Question: I have two columns of data, 'X' and 'Y' with each entry having 4 places of data after the decimal in both the vectors.
When I make the simple plot with 'plot(x,y)' the axes have the data shown up to 2 decimal point accuracy. How do I change this to a 4 decimal point accuracy, on both axes?
I've added the example data below ('inputData'), that I have plotted using 'plot(inputData)'.
'''
inputData=structure(list(X = c(33.73521973, 33.622022, 33.63591706, 33.58184488,
33.73027696, 33.76169838), Y = c(-<PHONE>, -<PHONE>,
-<PHONE>, -<PHONE>, -<PHONE>, -<PHONE>)), .Names = c("X",
"Y"), row.names = c(NA, 6L), class = "data.frame")
'''
I would like a reproducible example on this above dataset, as well as part of the suggested answer.
'''
> inputData
X Y
1 33.73522 -<PHONE>
2 33.62202 -<PHONE>
3 33.63592 -<PHONE>
4 33.58184 -<PHONE>
5 33.73028 -<PHONE>
6 33.76170 -<PHONE>
'''

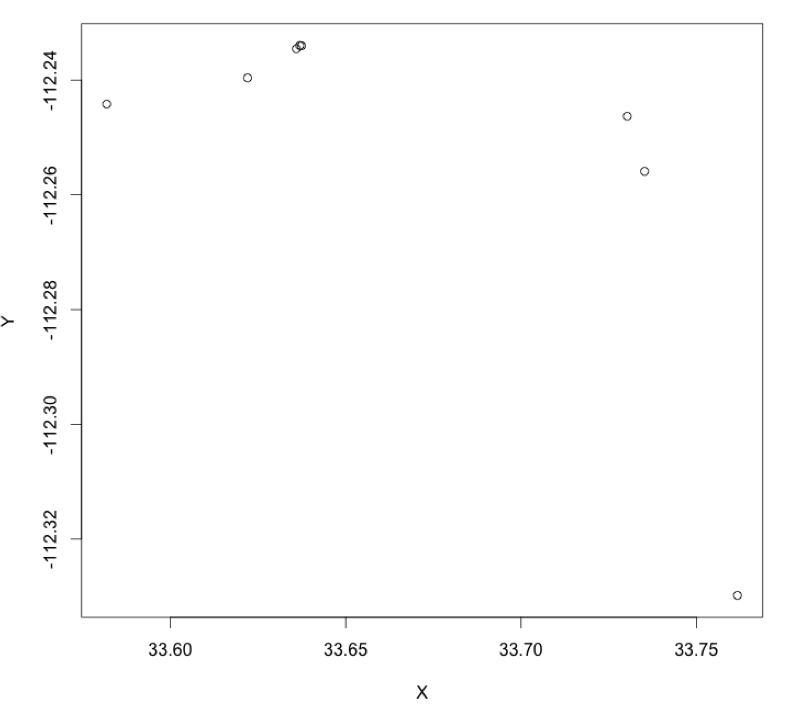
Answer: One option is use 'axis' to customize your labels. Here a comparaion between the same plot using the default axis of plot and using 'axis' function.
'''
op <- par(mfrow = c(2,1))
set.seed(1)
rr <- rnorm(5)
plot(rr, 1:5, frame.plot = TRUE)
plot(rr, 1:5, axes = FALSE, frame.plot = TRUE)
my.at <- round(rr,4)
axis(1, at = my.at, labels = my.at)
'''